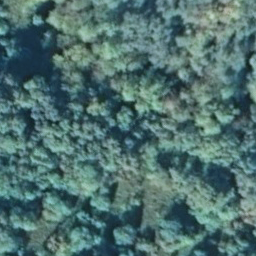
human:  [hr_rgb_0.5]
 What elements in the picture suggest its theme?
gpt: forest